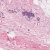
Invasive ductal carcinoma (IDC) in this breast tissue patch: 0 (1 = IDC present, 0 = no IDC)